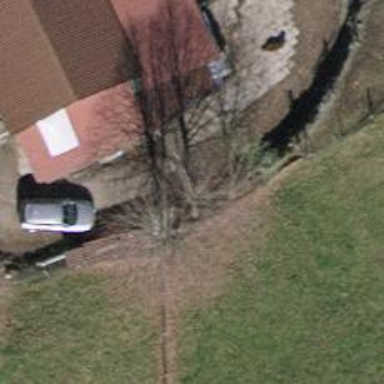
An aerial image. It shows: Beautiful tree in nature.